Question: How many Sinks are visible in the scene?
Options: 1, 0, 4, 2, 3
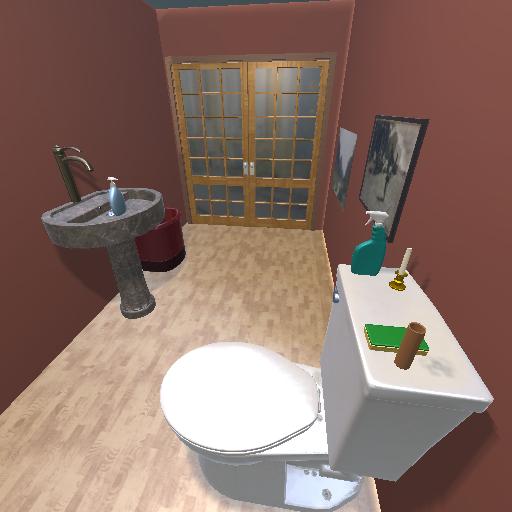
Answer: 1